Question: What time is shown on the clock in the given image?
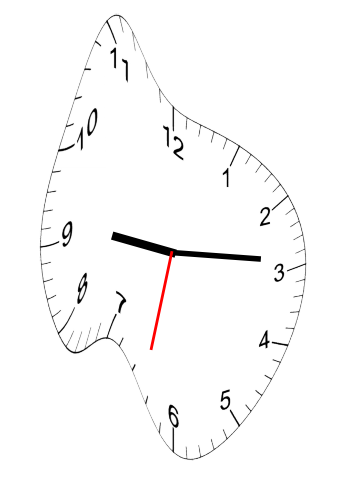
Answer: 09:14:32